Here is the envelope spectrum of one vibration snapshot from a rolling-element bearing, with each characteristic fault-frequency family marked on the frequency axis. Based on the visible evidence, which condition applies: normal, inner_race, outer_race, ball?
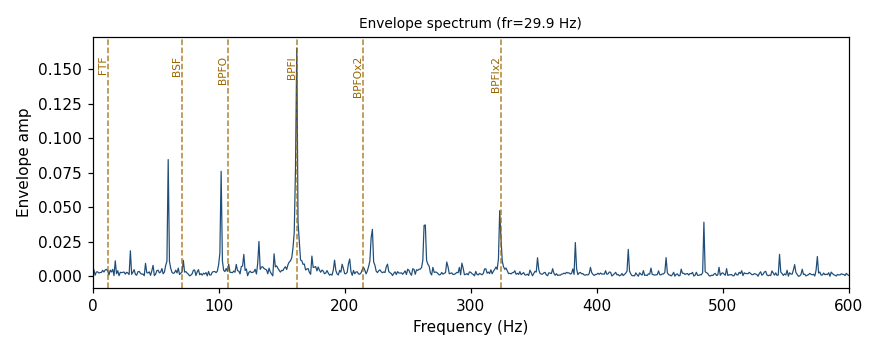
Answer: inner_race